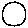
Label: circle